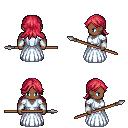
a pixel art fantasy rpg character, male body template, human, dark skin, underdress, red pants, ruby red loose hair, white cloth bracers, spear, four views (front, back, left, right), 2x2 character sprite sheet, small pixel art, hard edges, no anti-aliasing